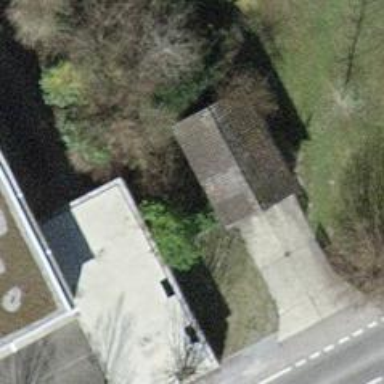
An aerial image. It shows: Building.